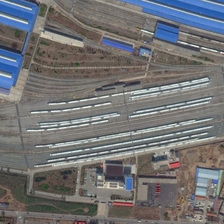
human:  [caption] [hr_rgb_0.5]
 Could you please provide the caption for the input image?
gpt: some buildings and a parking lot are near a railway station .

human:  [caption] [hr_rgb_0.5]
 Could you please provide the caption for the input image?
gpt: some buildings and a parking lot are near a railway station .

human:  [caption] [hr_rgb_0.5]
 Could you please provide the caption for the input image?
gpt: some buildings and a parking lot are near a railway station .

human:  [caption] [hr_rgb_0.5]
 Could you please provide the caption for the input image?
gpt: some buildings and a parking lot are near a railway station .

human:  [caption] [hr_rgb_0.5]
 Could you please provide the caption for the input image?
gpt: some buildings and a parking lot are near a railway station .